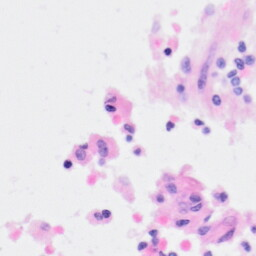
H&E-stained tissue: Kidney